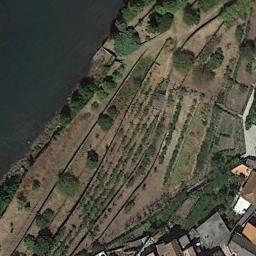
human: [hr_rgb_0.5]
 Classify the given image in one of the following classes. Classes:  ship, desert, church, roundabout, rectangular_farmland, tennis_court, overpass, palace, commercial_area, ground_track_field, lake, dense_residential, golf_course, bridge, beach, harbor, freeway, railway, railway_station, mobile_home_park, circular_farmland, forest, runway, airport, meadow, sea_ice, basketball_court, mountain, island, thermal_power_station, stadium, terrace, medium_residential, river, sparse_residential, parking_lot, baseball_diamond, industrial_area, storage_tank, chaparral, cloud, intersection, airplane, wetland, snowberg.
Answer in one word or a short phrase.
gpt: terrace